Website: home-depot
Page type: account-dashboard
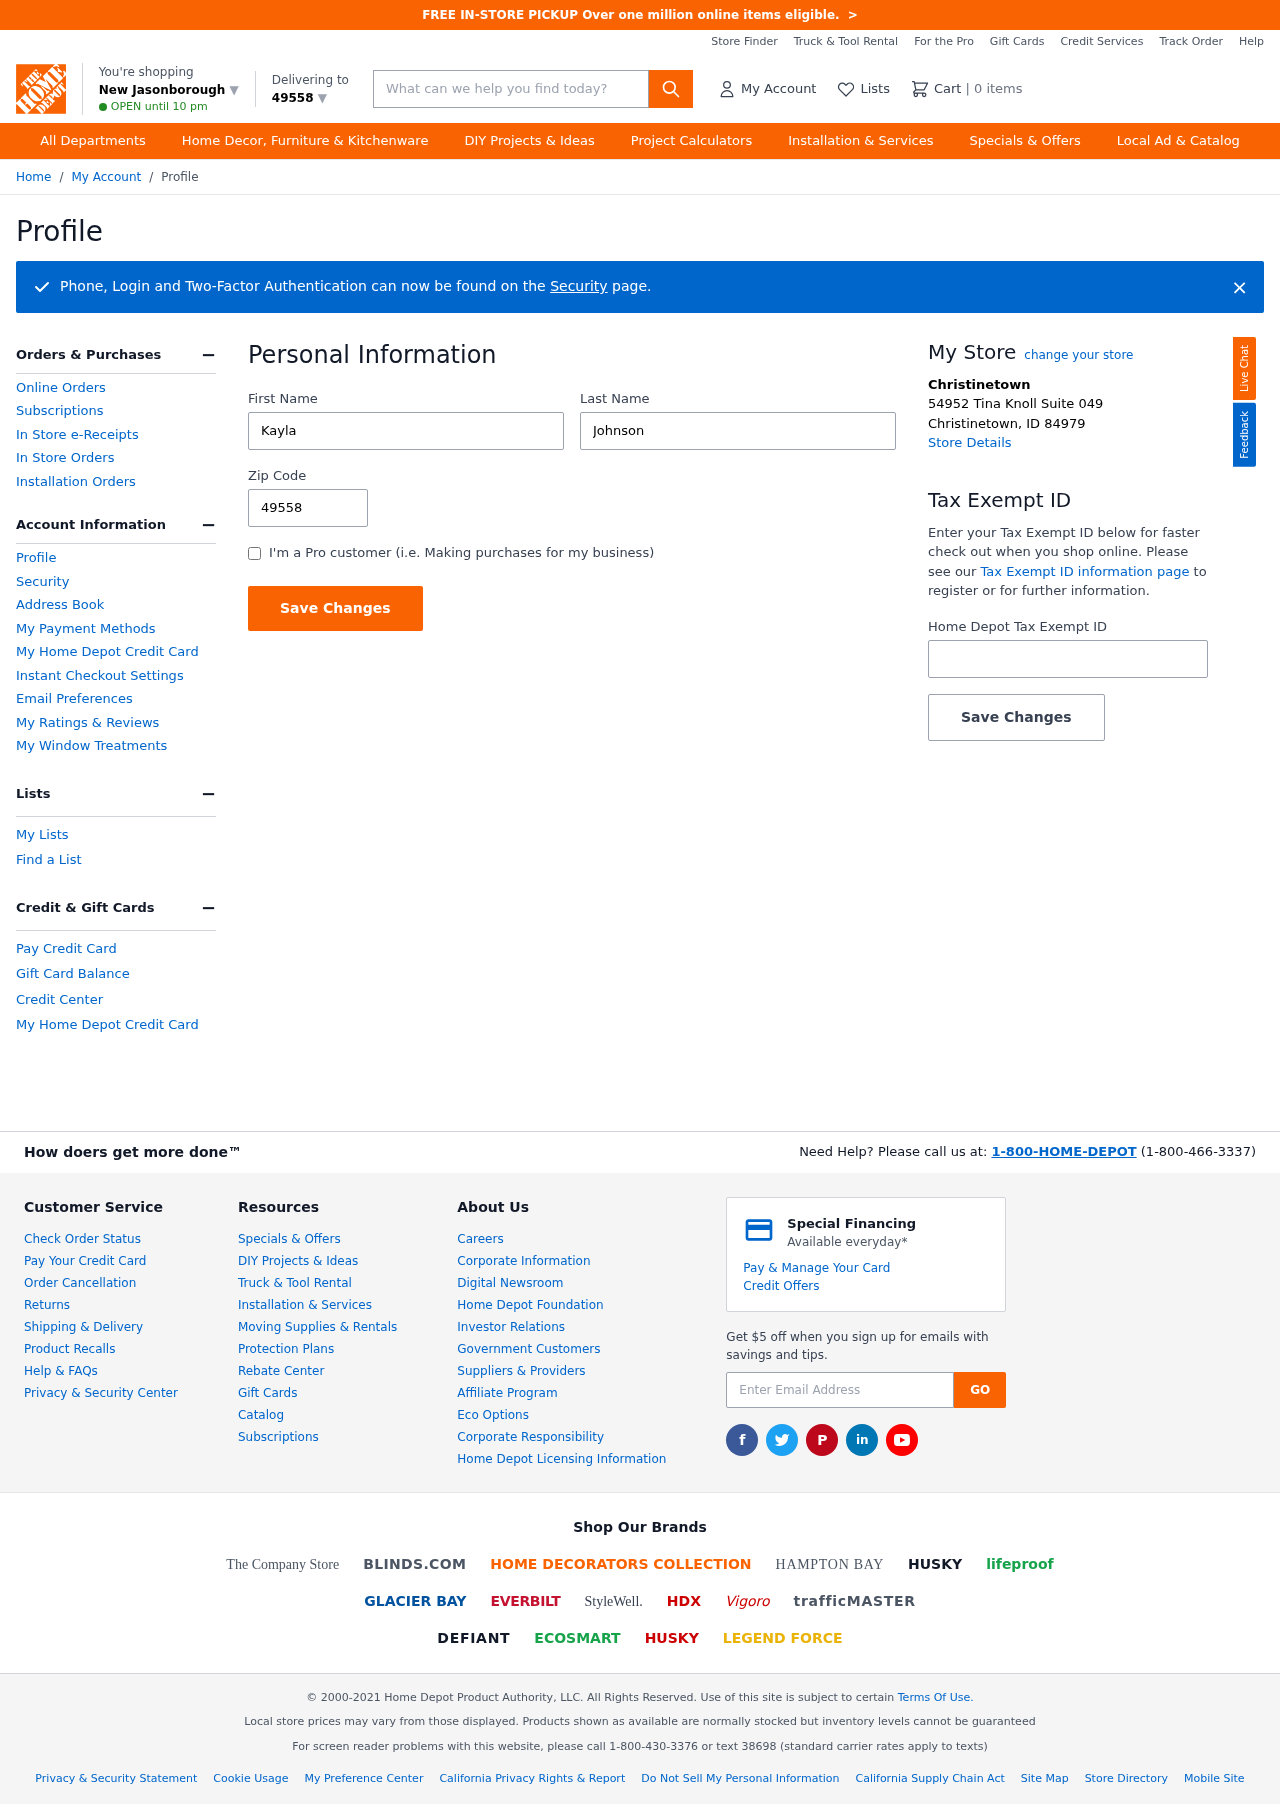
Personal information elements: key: PII_CITY
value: New Jasonborough ▼
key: PII_FIRSTNAME
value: Kayla
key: PII_LASTNAME
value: Johnson
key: PII_LOCATION1_CITY
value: Christinetown
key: PII_LOCATION1_CITY_STATE_ZIP
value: Christinetown, ID 84979
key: PII_LOCATION1_STREET
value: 54952 Tina Knoll Suite 049
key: PII_POSTCODE
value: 49558 ▼
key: PII_POSTCODE
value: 49558
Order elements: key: ORDER_NUM_ITEMS
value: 0
Search elements: key: HEADER_SEARCH
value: What can we help you find today?